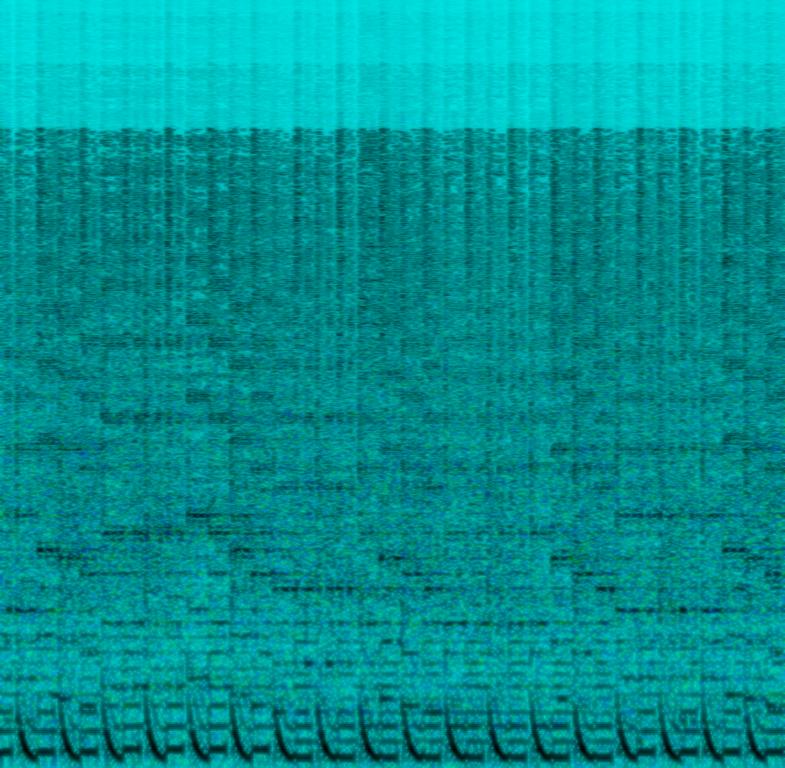
This music is an upbeat instrumental of the popular Christmas carol, ‘Jingle Bells’. The tempo is fast with electronic arrangements and digital drumming. The music is buoyant, happy, cheerful, festive, perky, enthusiastic,energetic and high spirited. This song is a Techno Remix.